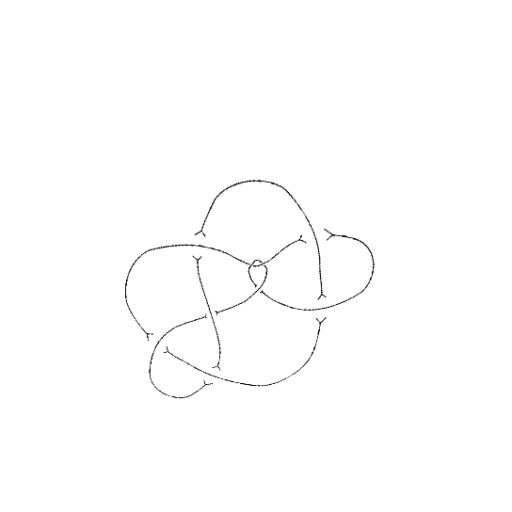
Crossing number: 9